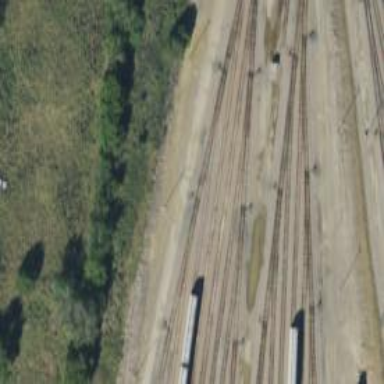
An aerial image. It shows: Railway yard in service.